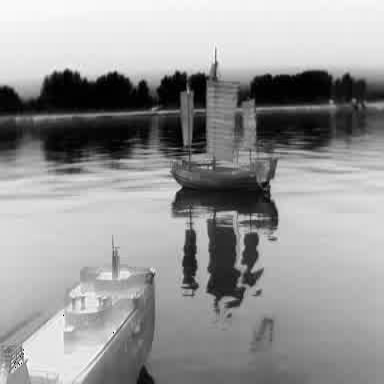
There are two objects shown in the infrared image, including a container_ship, and a sailboat.